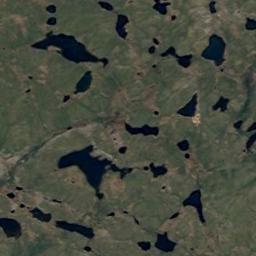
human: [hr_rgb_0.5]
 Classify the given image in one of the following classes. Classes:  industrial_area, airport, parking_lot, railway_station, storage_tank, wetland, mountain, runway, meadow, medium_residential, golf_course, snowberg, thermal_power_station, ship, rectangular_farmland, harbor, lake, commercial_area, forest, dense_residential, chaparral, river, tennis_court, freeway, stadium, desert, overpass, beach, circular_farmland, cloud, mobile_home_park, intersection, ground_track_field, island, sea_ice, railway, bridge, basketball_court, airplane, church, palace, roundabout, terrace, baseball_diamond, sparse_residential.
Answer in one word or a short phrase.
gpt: wetland